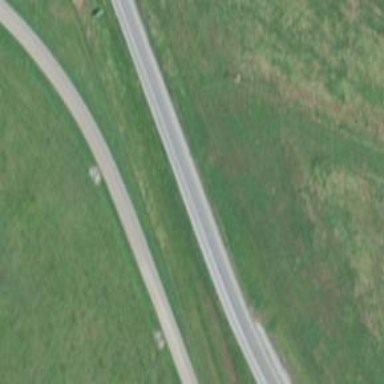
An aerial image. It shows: Asphalt motorway link.